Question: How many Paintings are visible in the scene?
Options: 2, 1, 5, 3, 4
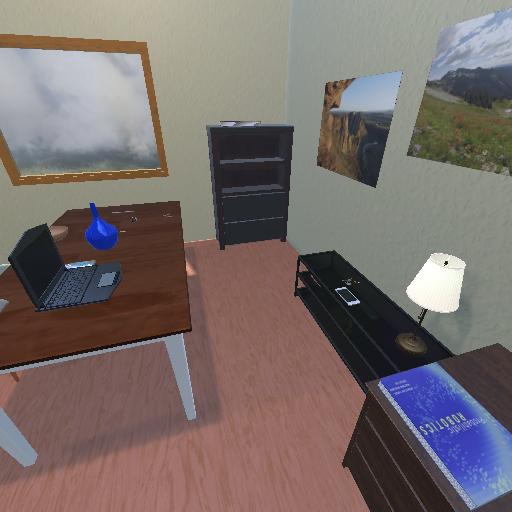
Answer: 2